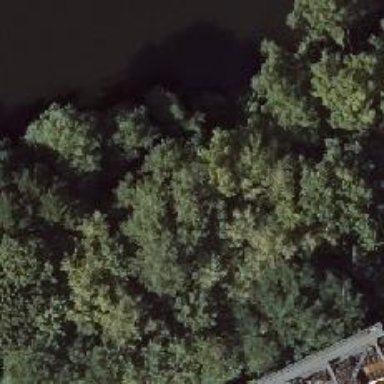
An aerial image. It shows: Boardwalk bridge over footway.